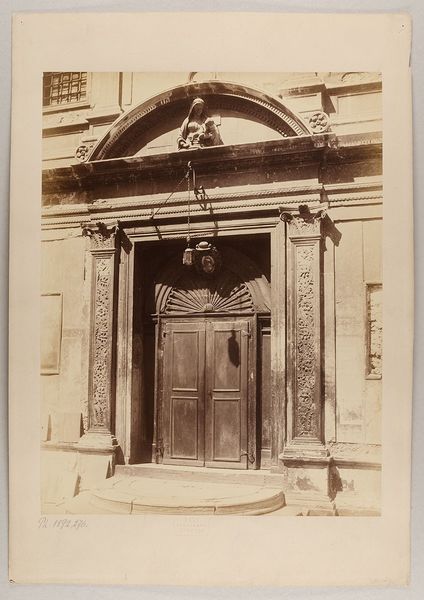
Titel: Venezia - Porta della Madonna dei Miracoli
Künstler: Carlo Naya
Standort: Hamburg
Institution: Museum für Kunst und Gewerbe Hamburg
Schlagwörter: kirche, fassade, foto, fotografie, photographie, eingang, photo, karton, portal, madonna, details, architekturfotografie, aussenbau, albumin, lichtbild, reisefotografie, historische, architekturphotographie, bildwerke, miracoli, angewandte und bildende kunst, hessische systematik, schwarzweißpositivverfahren, silbersalzverfahren, schwarzweißfotografie, gebäude, örtlichkeit, straße, stätte, reisephotographie, albuminpapier, tür